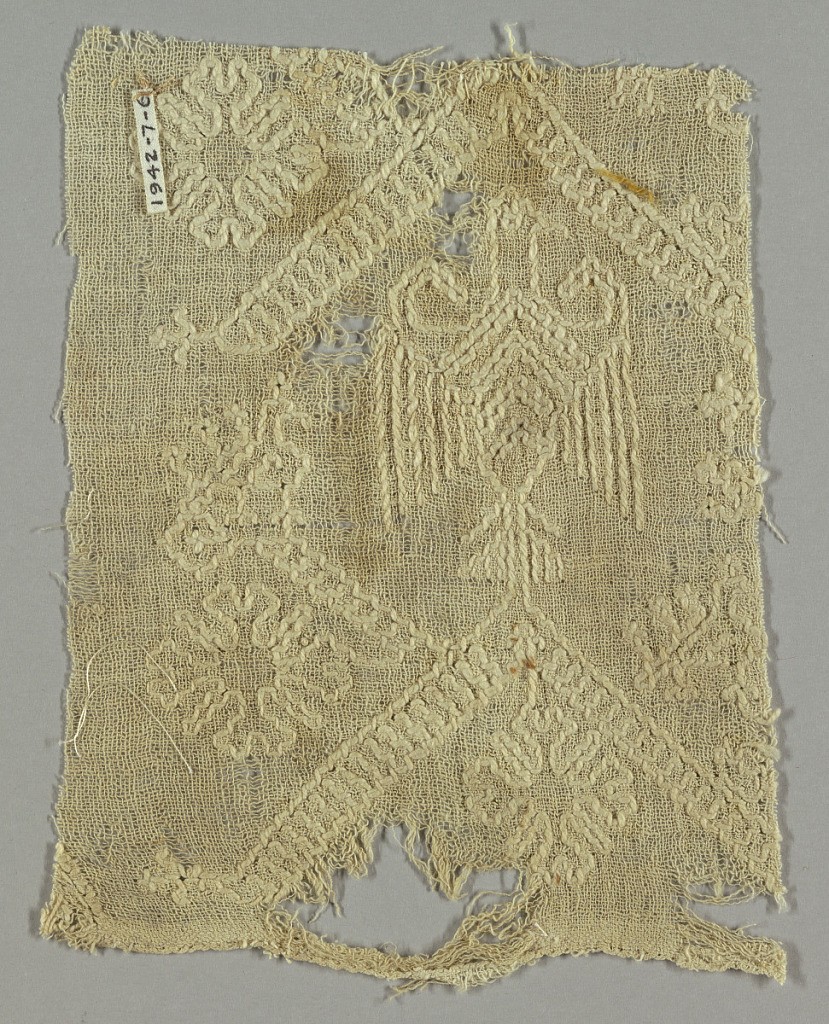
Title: Fragment
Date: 15th century
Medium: cotton Technique: double running embroidery stitch
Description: Fragment of white-on-white embroidery showing an eagle, diagonal bands and flowers.